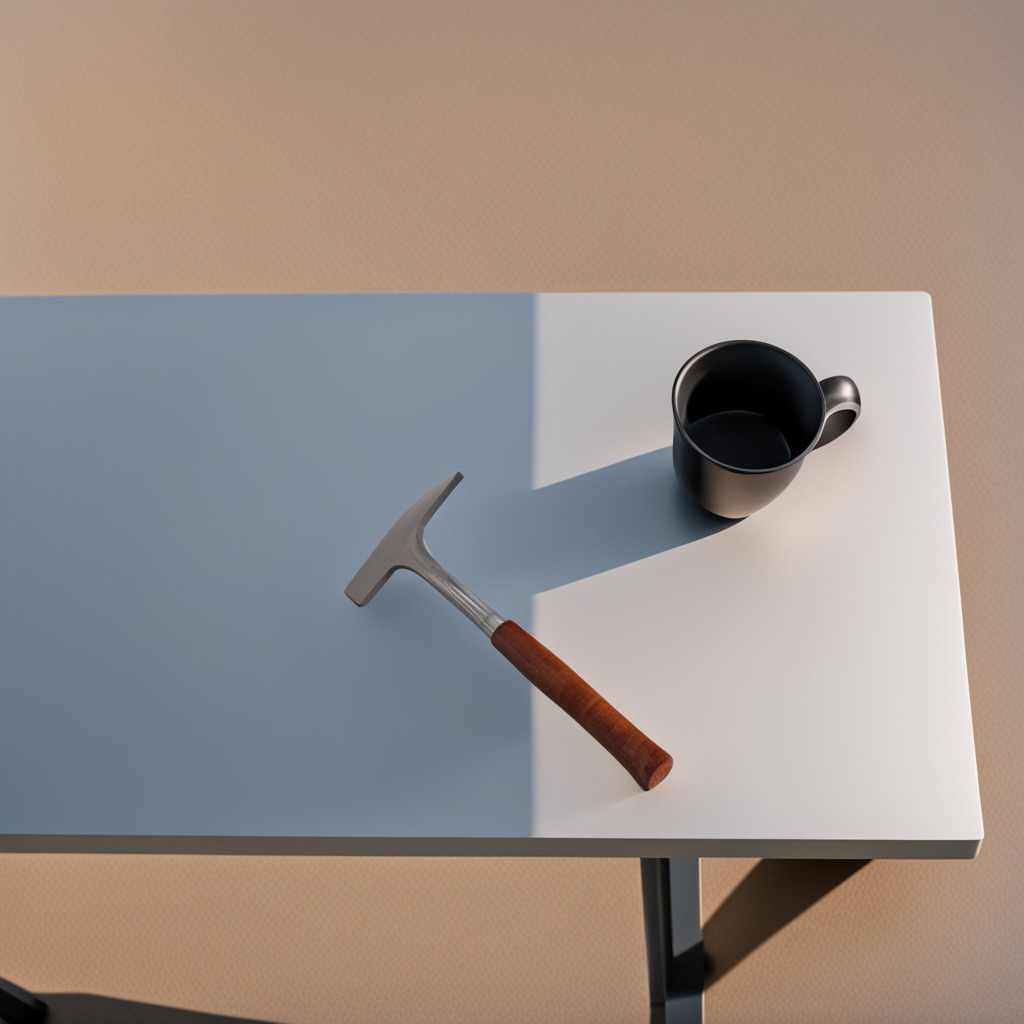
A hammer lies on the table.